Question: Every time I try to build my project I get pop up messages as in the image. I am using TFS 2010. I tried deleting the dll's,unchecking read-only option for the dll's.
But I still get this annoying pop-up for many of the dll's.The dll's are automatically checked out by the user who builds it first.How can I solve this problem?
Please help

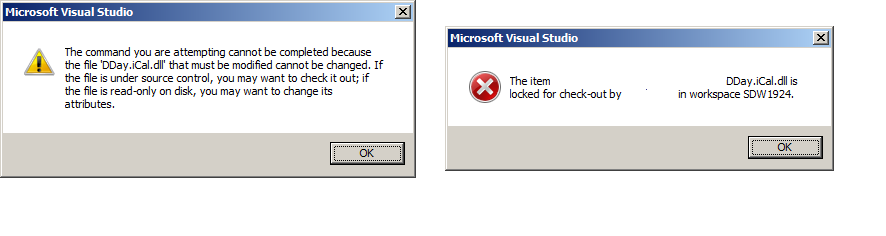
Answer: Are you talking about the DLL that are generated by the Visual Studio Solution ?
If it's the case, it's a to put them under source control, at least at the location where they are generated!
If you still want to store the DLL on the source control, create a "repository" folder somewhere and copy the generated files there, but don't put under source control every folder that are generated by Visual Studio (Bin, Obj, etc.)